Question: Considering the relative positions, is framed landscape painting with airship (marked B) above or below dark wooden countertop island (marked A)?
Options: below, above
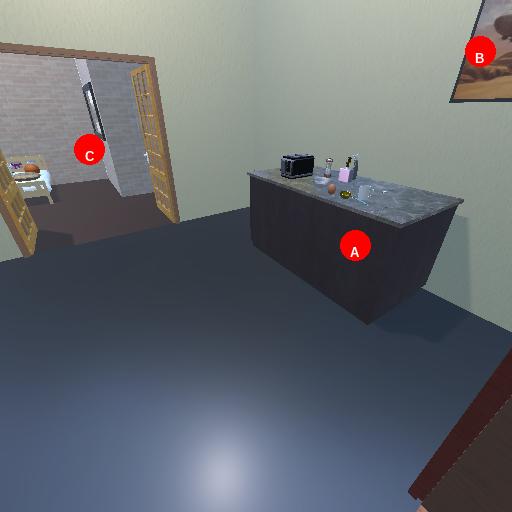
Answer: below